Interaction volume radius: 5 \u00c5
Interaction volume height: 10 \u00c5
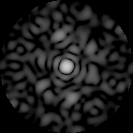
Disorder parameter: 0.8141